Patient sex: M
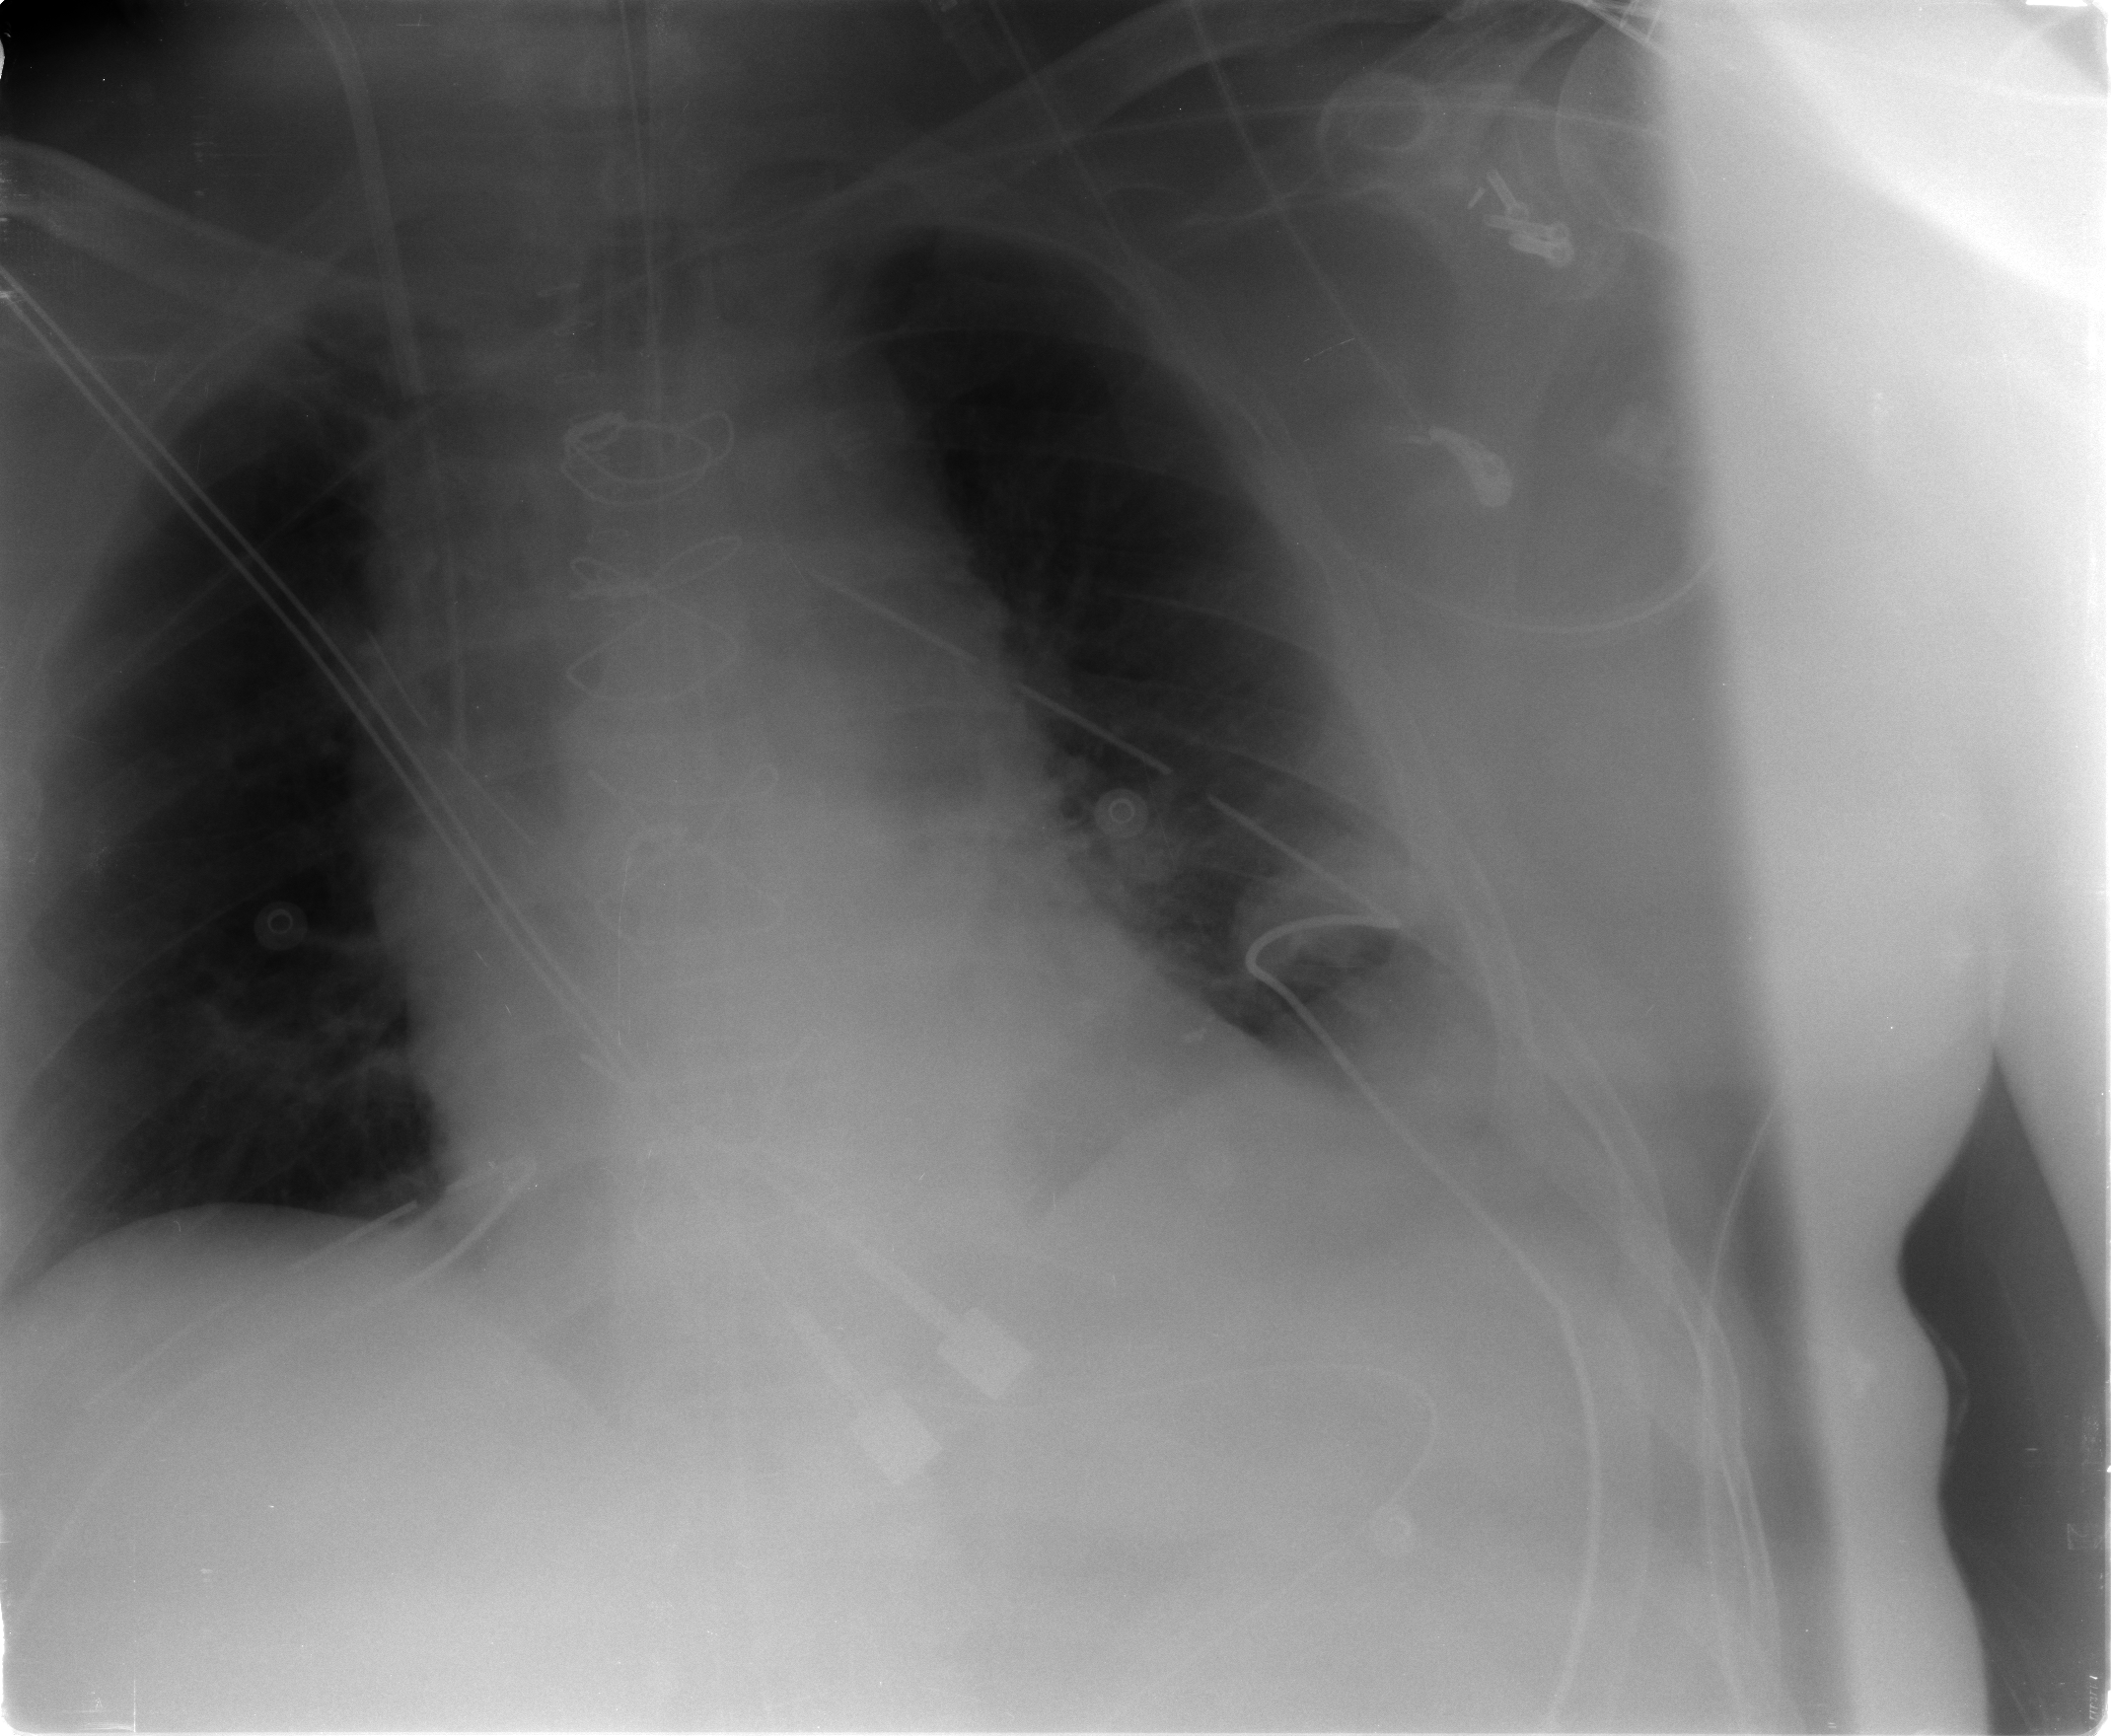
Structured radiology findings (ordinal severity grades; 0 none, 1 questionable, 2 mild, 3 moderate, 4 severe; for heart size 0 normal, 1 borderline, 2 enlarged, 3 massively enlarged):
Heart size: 1
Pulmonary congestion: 0
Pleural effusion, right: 0
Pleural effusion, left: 0
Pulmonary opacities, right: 0
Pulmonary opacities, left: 1
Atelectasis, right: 0
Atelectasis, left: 1